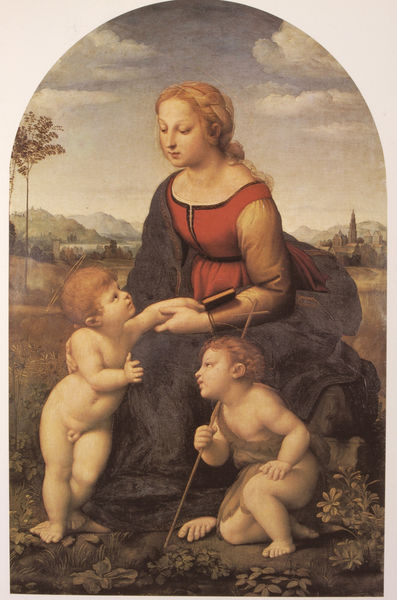
Titel: La belle jardinière, Maria mit Christus und Johannes d. Täufer als Kind
Künstler: Raphael
Standort: Paris
Institution: Louvre
Schlagwörter: baum, berg, blau, blätter, gemälde, hand, himmel, nackt, umhang, wolken, bäume, grün, kirchturm, landschaft, sitzen, stadt, ausschnitt, frau, hintergrund, kleid, blick, dame, rot, wiese, wolke, blond, arm, halten, johannes, stein, täufer, hände, portrait, feld, horizont, häuser, kirche, gewand, sitzend, kind, mutter, blatt, pflanzen, locken, scheitel, kinder, stock, turm, engel, garten, putte, putto, fell, bogen, stab, jungen, knaben, berge, gebirge, dorf, baby, zopf, nazarener, penis, buch, kreuz, nimbus, christus, jesus, siedlung, hirtenstab, putten, maria, madonna, mutter gottes, petrus, kleinkinder, leonardo, jesuskind, johannes der täufer, kruez, raffael, christliche ikonographie, raphael, rephael